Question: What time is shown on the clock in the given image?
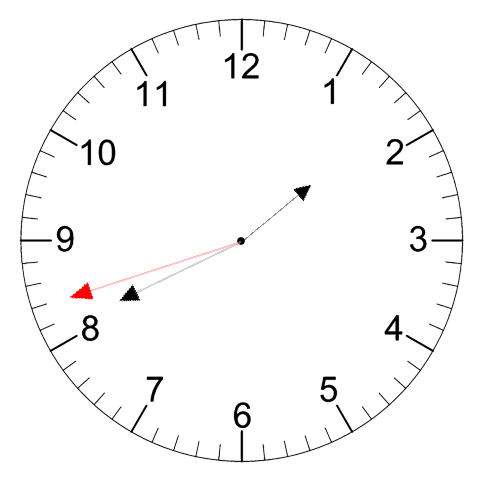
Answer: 01:40:42